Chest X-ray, PA view. Patient: 51 years old, sex F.
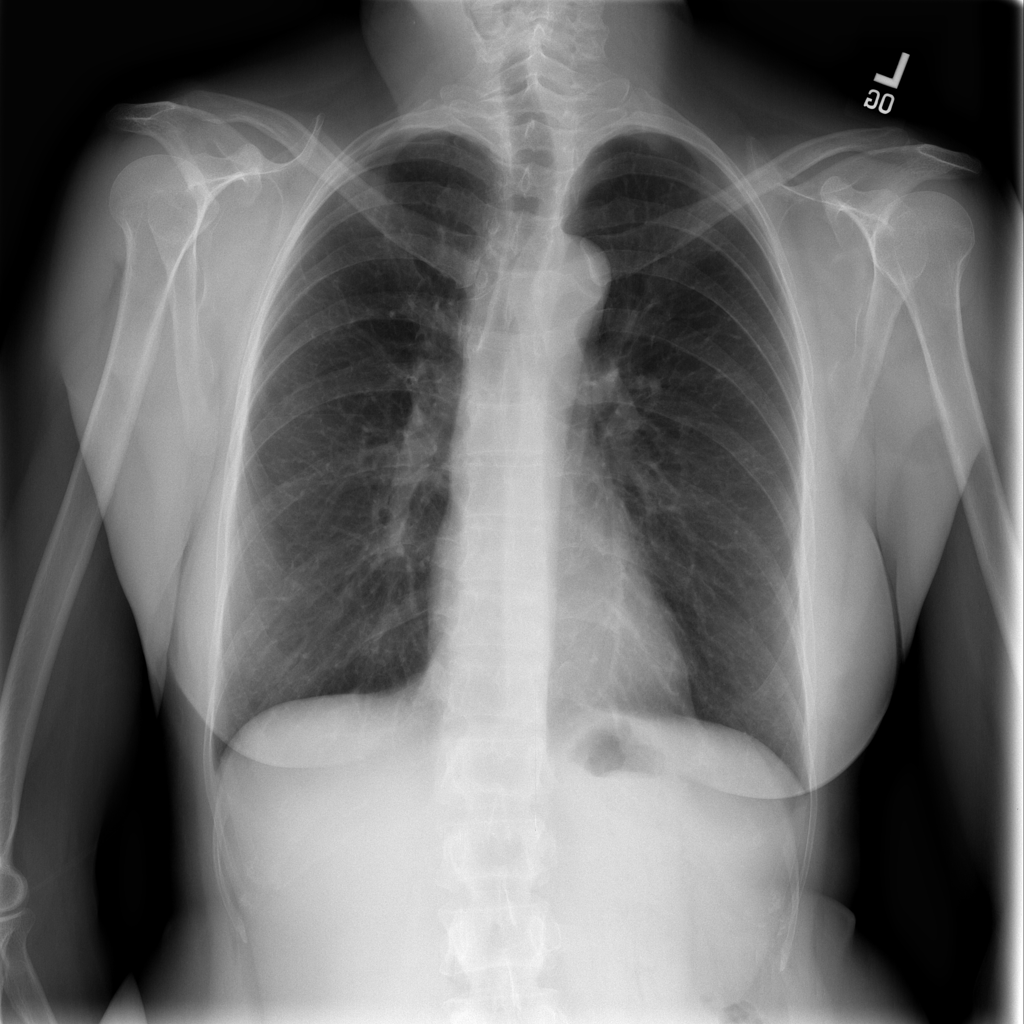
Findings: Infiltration